Question: Assume the picture below. Each Docker container belongs to a single Akka cluster "foo", and each
container has runs one cluster node. The IP address assigned by Docker (inside the container) is
given in green. All the internal ports are 9090 but are mapped to various external ports on the host.

What is the Akka URI for the node in say Docker 5? Would it be akka.tcp://foo@10.0.0.195:9101
I've read some blogs on Akka and Docker that involve linking but this doesn't seem workable (?) for
a multi-node deployment and I'm not sure how linking scales to 100s of nodes.
I need some way for Akka to know the address of its cluster. Left to its own devices, Docker 5 might
decide it's reachable at akka.tcp://foo@192.178.1.2:9090, which is useless/unreachable outside of its own container.
At this point I'm thinking I pass the host's IP and port (e.g. 10.0.0.195:9101) to the Docker container
as a parameter on start-up for Akka to use when it configures itself.
Would this work, or is there a better way to go?
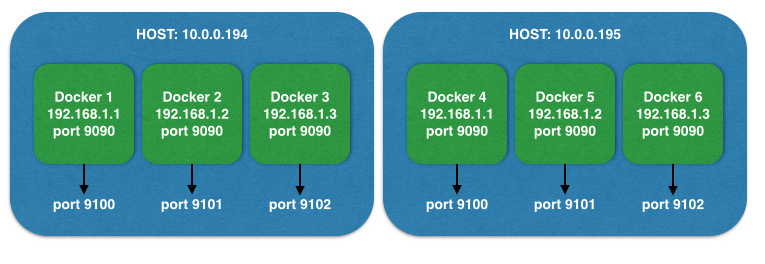
Answer: Indeed! New Akka (snapshot at time of posting) does have nifty new binds that solve this problem. Example of use here: <URL>